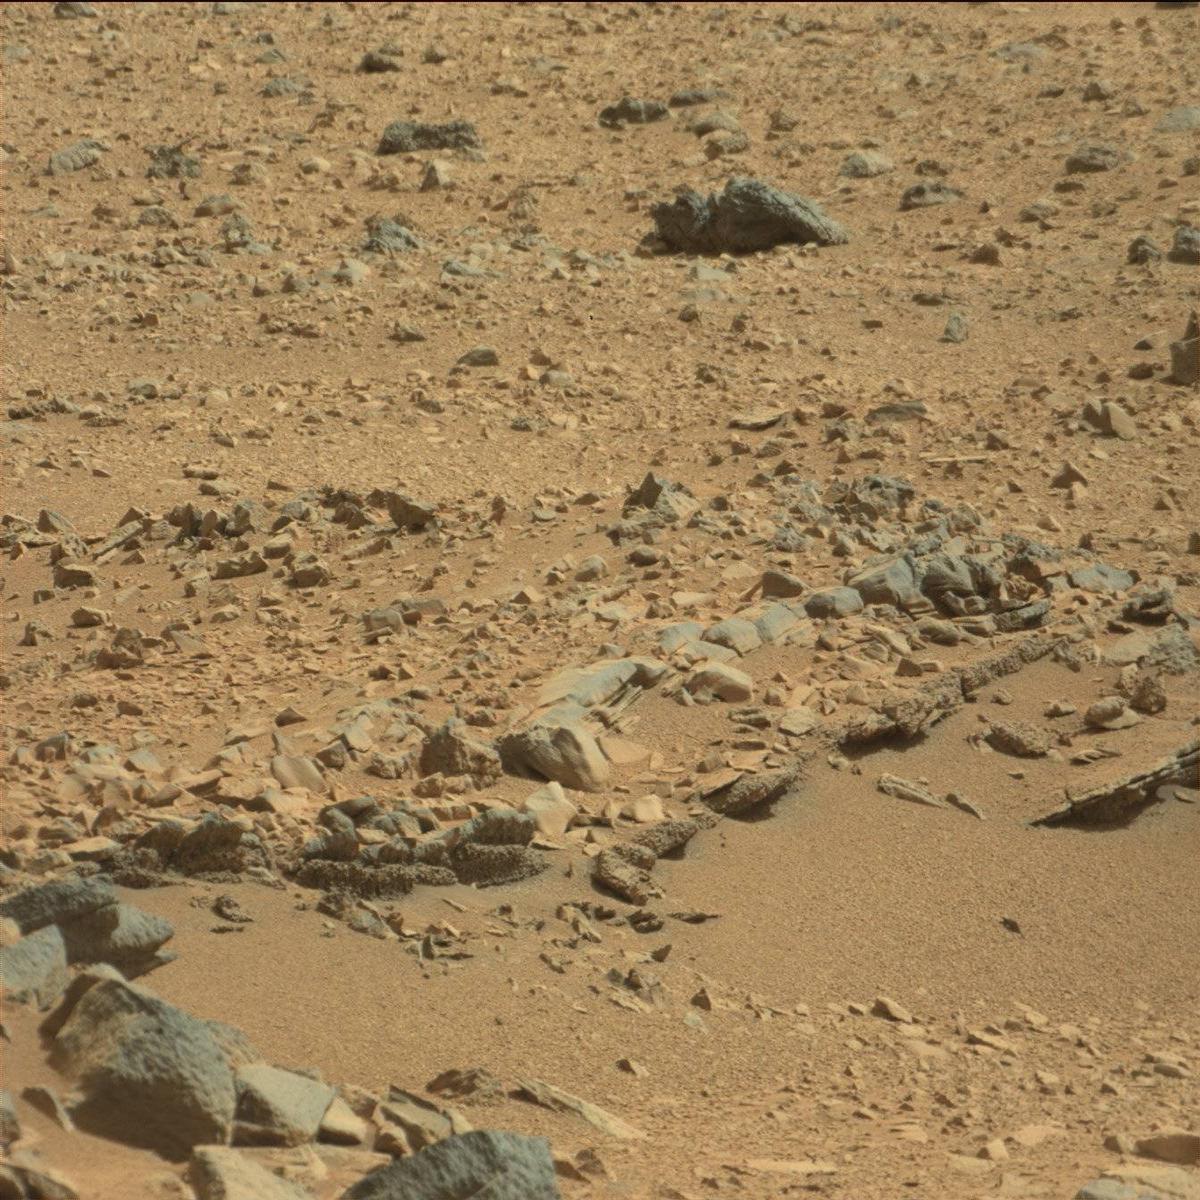
Terrain classes present: Bedrock, Sand / Soil